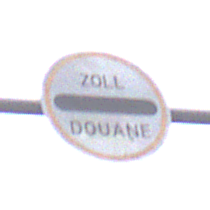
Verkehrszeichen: Zollstelle
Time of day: Midday
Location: Outdoor (Urban)
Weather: Overcast
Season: NotSpecified
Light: Natural